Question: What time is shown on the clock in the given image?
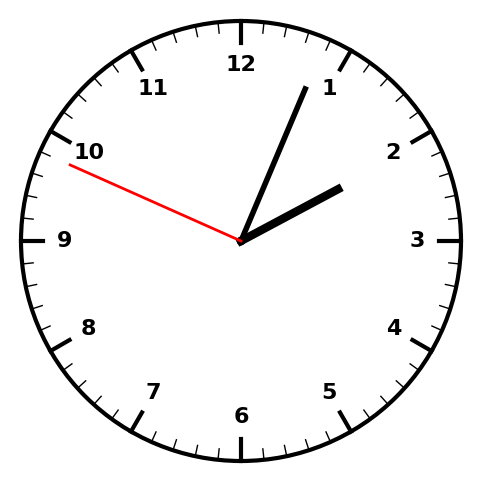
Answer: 02:03:49